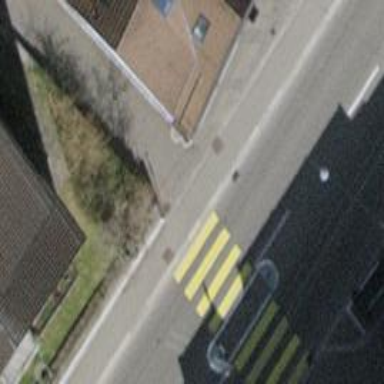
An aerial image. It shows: Kerb barrier.